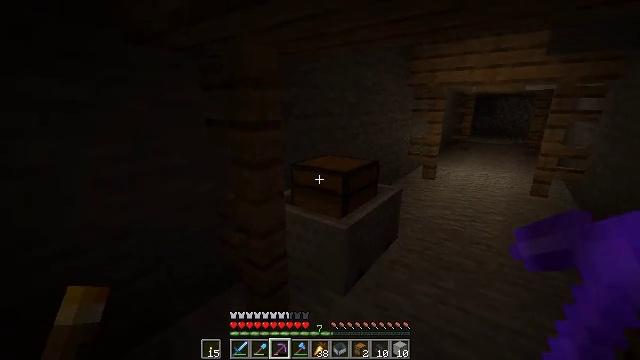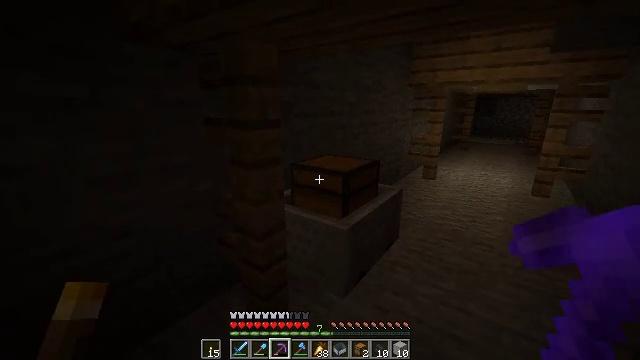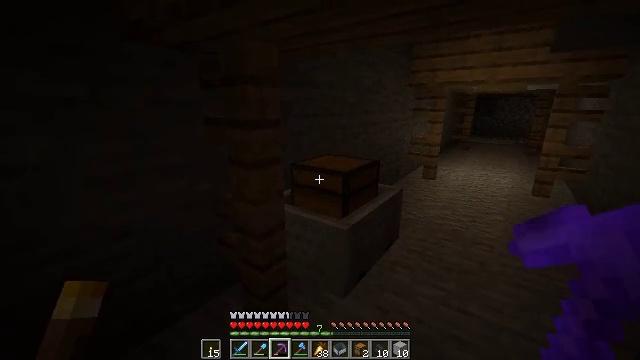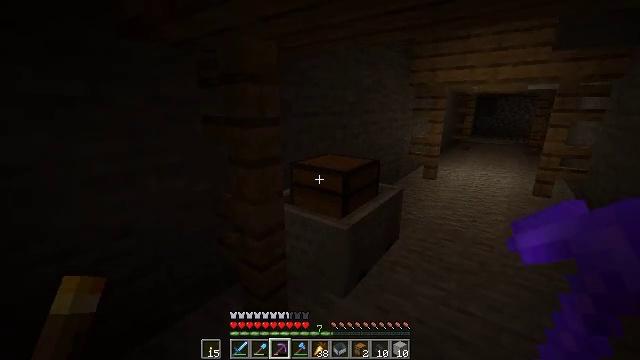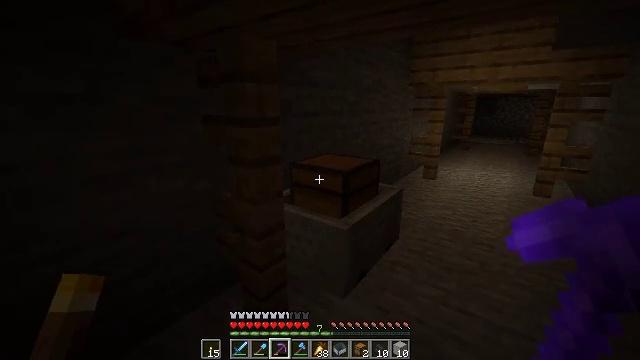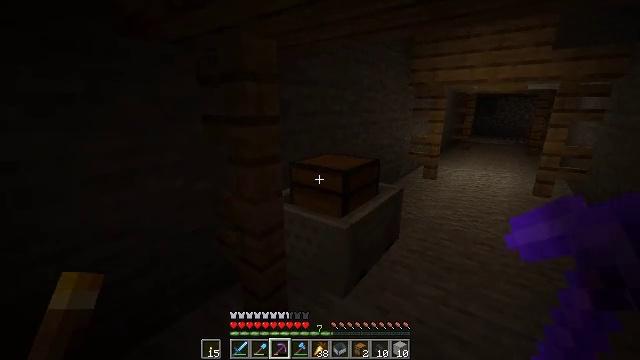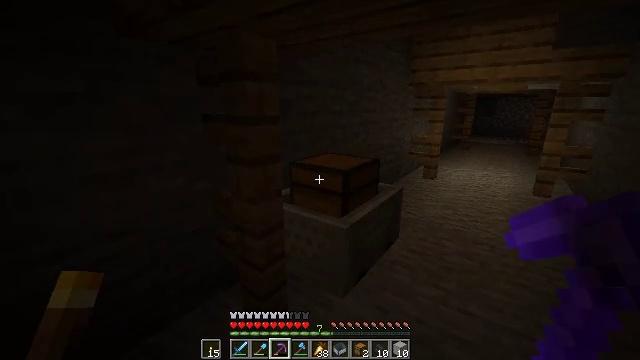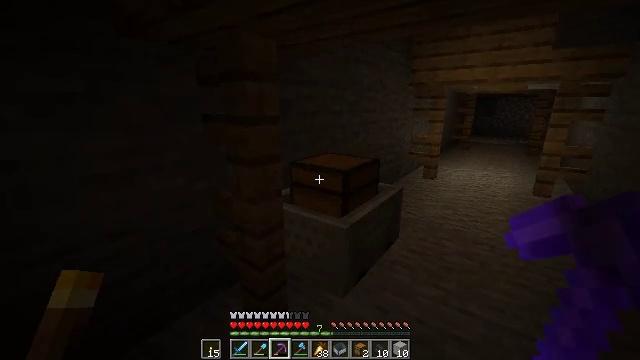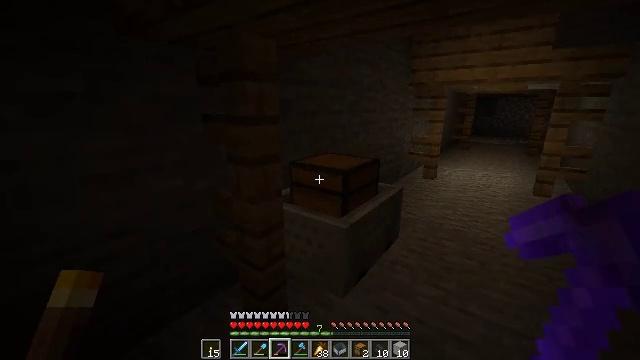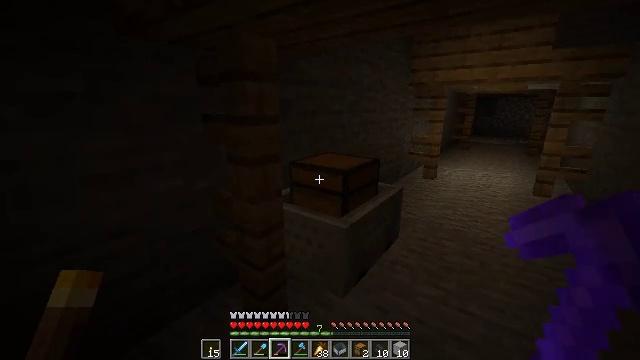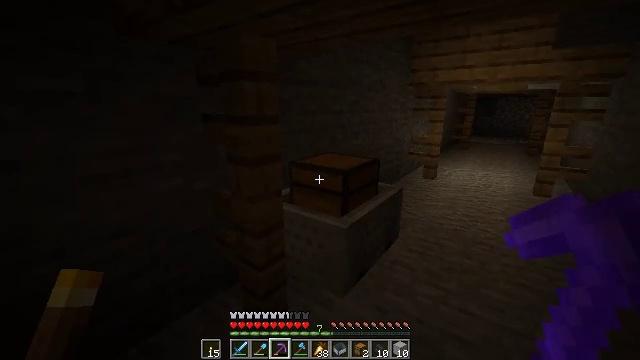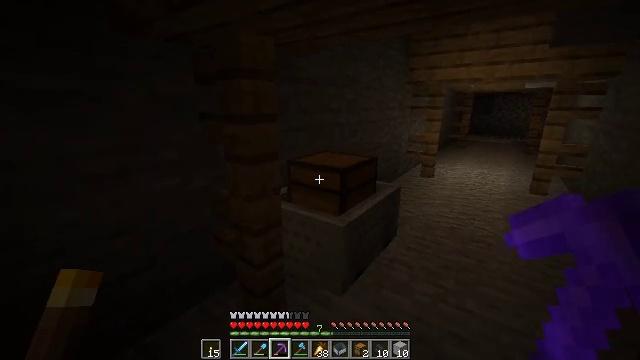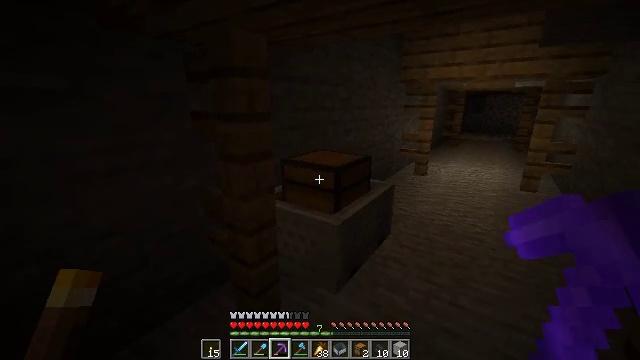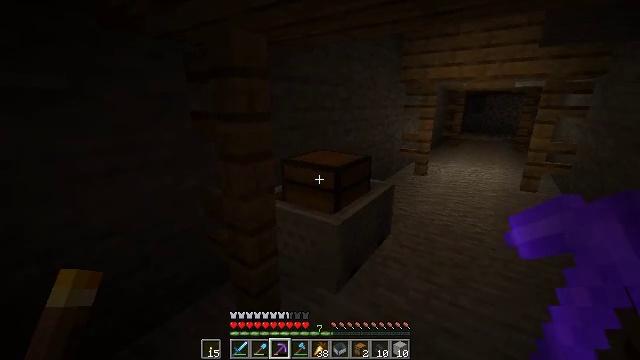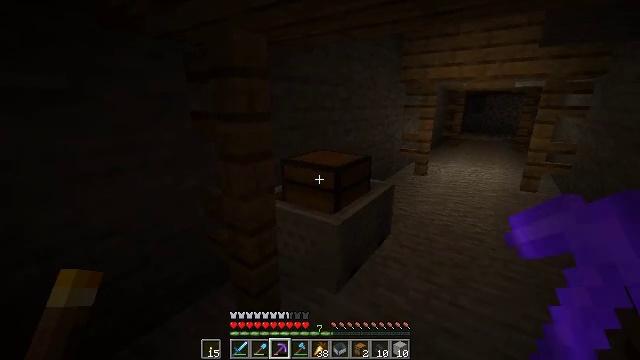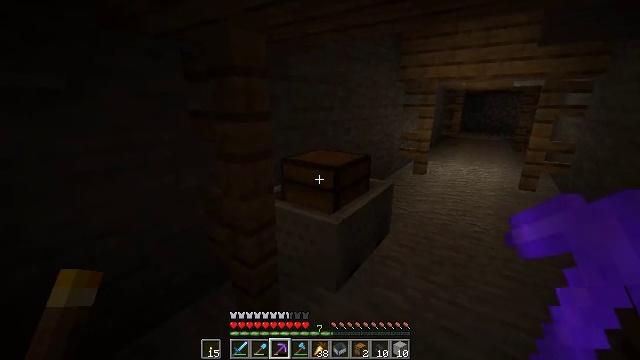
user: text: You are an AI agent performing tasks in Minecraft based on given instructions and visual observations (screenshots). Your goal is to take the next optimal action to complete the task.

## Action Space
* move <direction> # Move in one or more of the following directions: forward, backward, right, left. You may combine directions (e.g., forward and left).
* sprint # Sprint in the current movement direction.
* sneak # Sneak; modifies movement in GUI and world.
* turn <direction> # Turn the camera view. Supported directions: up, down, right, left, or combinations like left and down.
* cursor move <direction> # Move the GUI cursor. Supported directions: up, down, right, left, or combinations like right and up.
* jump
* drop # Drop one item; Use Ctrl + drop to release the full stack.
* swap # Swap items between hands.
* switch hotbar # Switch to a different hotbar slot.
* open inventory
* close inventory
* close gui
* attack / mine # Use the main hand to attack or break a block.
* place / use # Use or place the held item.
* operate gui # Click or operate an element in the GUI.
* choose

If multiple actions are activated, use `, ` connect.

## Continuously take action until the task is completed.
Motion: motion action
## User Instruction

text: Recycle the rail from an abandoned track.
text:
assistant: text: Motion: use / place
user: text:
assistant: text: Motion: use / place
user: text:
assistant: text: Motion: no_op
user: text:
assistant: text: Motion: no_op
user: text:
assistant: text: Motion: no_op
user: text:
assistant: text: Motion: no_op
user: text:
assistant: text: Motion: no_op
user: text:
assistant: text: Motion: no_op
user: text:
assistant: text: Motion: no_op
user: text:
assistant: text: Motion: no_op
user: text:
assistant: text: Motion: no_op
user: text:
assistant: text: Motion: turn right
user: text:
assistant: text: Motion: no_op
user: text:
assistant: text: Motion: no_op
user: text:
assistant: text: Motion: no_op
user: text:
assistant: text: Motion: no_op
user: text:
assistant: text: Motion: no_op
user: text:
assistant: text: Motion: move forward
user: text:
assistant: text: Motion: move forward, turn down
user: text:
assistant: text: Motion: move forward, turn down
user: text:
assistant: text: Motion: move forward, turn down
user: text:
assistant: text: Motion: no_op
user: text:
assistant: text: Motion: use / place
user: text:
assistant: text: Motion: use / place
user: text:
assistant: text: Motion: use / place
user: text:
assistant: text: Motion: turn right
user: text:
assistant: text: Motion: turn right
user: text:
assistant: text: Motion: no_op
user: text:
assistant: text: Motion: no_op
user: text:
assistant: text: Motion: no_op